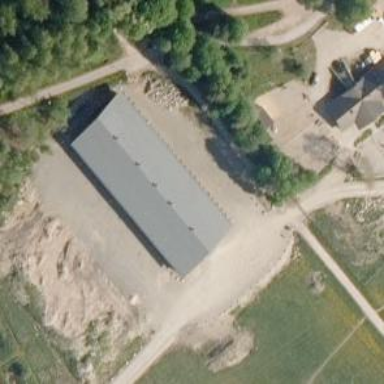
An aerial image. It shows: Farmyard area.